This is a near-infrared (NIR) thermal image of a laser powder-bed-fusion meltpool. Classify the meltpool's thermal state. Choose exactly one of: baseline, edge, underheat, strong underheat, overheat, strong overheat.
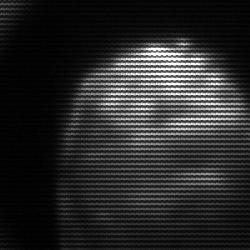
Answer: edge